Question: I am trying to develop an eclipse plug-in. I am aware about the basics of this thing.
In a sample plugin template when we click the menu entry (or button with eclipse icon in below image in this case) in testing instance of eclipse, method of is executed and a pop-up shown in image below appears.

I want to invoke 'execute' method whenever I press some key (lets say backspace) in code editor instead of clicking any menu entry (or button).
'''
public class SampleHandler extends AbstractHandler {
public SampleHandler() {
}
/**
* the command has been executed, so extract extract the needed information
* from the application context.
*/
public Object execute(ExecutionEvent event) throws ExecutionException {
IWorkbenchWindow window = HandlerUtil.getActiveWorkbenchWindowChecked(event);
MessageDialog.openInformation(
window.getShell(),
"Sdfsdfsadf",
"Hello, Eclipse world");
return null;
}
}
'''
I tried suggestions given in <URL> but I am unable to achieve the desired functionality.
As per my understanding from referenced post in above line, I tried below code -
'''
package eventlisten.handlers;
import org.eclipse.core.commands.AbstractHandler;
import org.eclipse.core.commands.ExecutionEvent;
import org.eclipse.core.commands.ExecutionException;
import org.eclipse.ui.IEditorInput;
import org.eclipse.ui.IEditorPart;
import org.eclipse.ui.IWorkbenchPage;
import org.eclipse.ui.IWorkbenchWindow;
import org.eclipse.ui.PlatformUI;
import org.eclipse.ui.handlers.HandlerUtil;
import org.eclipse.ui.texteditor.ITextEditor;
import org.eclipse.jface.dialogs.MessageDialog;
import org.eclipse.jface.text.DocumentEvent;
import org.eclipse.jface.text.IDocument;
import org.eclipse.jface.text.IDocumentListener;
/**
* Our sample handler extends AbstractHandler, an IHandler base class.
* @see org.eclipse.core.commands.IHandler
* @see org.eclipse.core.commands.AbstractHandler
*/
public class SampleHandler extends AbstractHandler {
/**
* The constructor.
*/
public SampleHandler() {
}
/**
* the command has been executed, so extract extract the needed information
* from the application context.
*/
public Object execute(ExecutionEvent event) throws ExecutionException {
IWorkbenchWindow window = HandlerUtil.getActiveWorkbenchWindowChecked(event);
MessageDialog.openInformation(window.getShell(),"EventListen","Trying event listen");
IWorkbenchPage page = PlatformUI.getWorkbench().getActiveWorkbenchWindow().getActivePage();
IEditorPart editor = page.getActiveEditor();
IEditorInput input = editor.getEditorInput();
IDocument document=(((ITextEditor)editor).getDocumentProvider()).getDocument(IDocument.class);
document.addDocumentListener(new IDocumentListener() //**this is line 45**
{
@Override
public void documentAboutToBeChanged(DocumentEvent event) {
// TODO Auto-generated method stub
System.out.println("Hello");
}
@Override
public void documentChanged(DocumentEvent event) {
// TODO Auto-generated method stub
System.out.println("Hello second");
}
});
return null;
}
}
'''
But after showing the pop-up , it throws the exception -
'''
java.lang.NullPointerException
at eventlisten.handlers.SampleHandler.execute(SampleHandler.java:45)
at org.eclipse.ui.internal.handlers.HandlerProxy.execute(HandlerProxy.java:290)
at org.eclipse.core.commands.Command.executeWithChecks(Command.java:499)
at org.eclipse.core.commands.ParameterizedCommand.executeWithChecks(ParameterizedCommand.java:508)
at org.eclipse.ui.internal.handlers.HandlerService.executeCommand(HandlerService.java:169)
at org.eclipse.ui.internal.handlers.SlaveHandlerService.executeCommand(SlaveHandlerService.java:241)
at org.eclipse.ui.menus.CommandContributionItem.handleWidgetSelection(CommandContributionItem.java:829)
at org.eclipse.ui.menus.CommandContributionItem.access$19(CommandContributionItem.java:815)
at org.eclipse.ui.menus.CommandContributionItem$5.handleEvent(CommandContributionItem.java:805)
at org.eclipse.swt.widgets.EventTable.sendEvent(EventTable.java:84)
at org.eclipse.swt.widgets.Widget.sendEvent(Widget.java:1276)
at org.eclipse.swt.widgets.Display.runDeferredEvents(Display.java:3562)
at org.eclipse.swt.widgets.Display.readAndDispatch(Display.java:3186)
at org.eclipse.ui.internal.Workbench.runEventLoop(Workbench.java:2701)
at org.eclipse.ui.internal.Workbench.runUI(Workbench.java:2665)
at org.eclipse.ui.internal.Workbench.access$4(Workbench.java:2499)
at org.eclipse.ui.internal.Workbench$7.run(Workbench.java:679)
at org.eclipse.core.databinding.observable.Realm.runWithDefault(Realm.java:332)
at org.eclipse.ui.internal.Workbench.createAndRunWorkbench(Workbench.java:668)
at org.eclipse.ui.PlatformUI.createAndRunWorkbench(PlatformUI.java:149)
at org.eclipse.ui.internal.ide.application.IDEApplication.start(IDEApplication.java:124)
at org.eclipse.equinox.internal.app.EclipseAppHandle.run(EclipseAppHandle.java:196)
at org.eclipse.core.runtime.internal.adaptor.EclipseAppLauncher.runApplication(EclipseAppLauncher.java:110)
at org.eclipse.core.runtime.internal.adaptor.EclipseAppLauncher.start(EclipseAppLauncher.java:79)
at org.eclipse.core.runtime.adaptor.EclipseStarter.run(EclipseStarter.java:353)
at org.eclipse.core.runtime.adaptor.EclipseStarter.run(EclipseStarter.java:180)
at sun.reflect.NativeMethodAccessorImpl.invoke0(Native Method)
at sun.reflect.NativeMethodAccessorImpl.invoke(NativeMethodAccessorImpl.java:57)
at sun.reflect.DelegatingMethodAccessorImpl.invoke(DelegatingMethodAccessorImpl.java:43)
at java.lang.reflect.Method.invoke(Method.java:606)
at org.eclipse.equinox.launcher.Main.invokeFramework(Main.java:629)
at org.eclipse.equinox.launcher.Main.basicRun(Main.java:584)
at org.eclipse.equinox.launcher.Main.run(Main.java:1438)
at org.eclipse.equinox.launcher.Main.main(Main.java:1414)
'''
Can someone guide me through the process? Let me know in case more information is required.
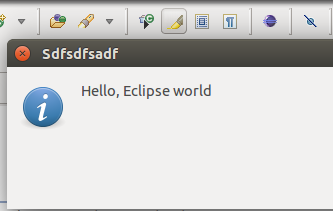
Answer: Your first problem seems to be that you only interact with the documents when the user presses the button. There are better ways to set this up.
As far as I can tell, you want to either detect when a user modifies a document (probably by typing), any key is typed anywhere, or when the <URL> of the code is modified. You will probably only find of the solutions below useful or relevant.
The solution you attempted is closest to the first one, so I'll start there. I did something like this (in the post you linked, as it turns out). Start by making your plugin extend the org.eclipse.ui.startup extension point, and define a class to override <URL>
That 'earlyStartup()' will look something like:
'''
@Override
public void earlyStartup() {
IWorkbench wb = PlatformUI.getWorkbench();
wb.addWindowListener(generateWindowListener());
}
'''
We'll listen for windows to open, and when they do,
'''
private IWindowListener generateWindowListener()
{
return new IWindowListener() {
@Override
public void windowOpened(IWorkbenchWindow window) {
IWorkbenchPage activePage = window.getActivePage();
activePage.addPartListener(generateIPartListener2());
}
@Override
public void windowDeactivated(IWorkbenchWindow window) {}
@Override
public void windowClosed(IWorkbenchWindow window) {}
@Override
public void windowActivated(IWorkbenchWindow window) {}
};
}
'''
This part listener is where you should get the 'EditorPart', which means you can add the document listener:
'''
private IPartListener2 generateIPartListener2()
{
return new IPartListener2() {
private void checkPart(IWorkbenchPartReference partRef) {
IWorkbenchPart part = partRef.getPart(false);
if (part instanceof IEditorPart)
{
IEditorPart editor = (IEditorPart) part;
IEditorInput input = editor.getEditorInput();
if (editor instanceof ITextEditor && input instanceof FileEditorInput) //double check. Error Editors can also bring up this call
{
IDocument document=(((ITextEditor)editor).getDocumentProvider()).getDocument(input);
document.addDocumentListener(/* your listener from above*/);
}
}
}
@Override
public void partOpened(IWorkbenchPartReference partRef) {
checkPart(partRef);
}
@Override
public void partInputChanged(IWorkbenchPartReference partRef)
{
checkPart(partRef);
}
@Override
public void partVisible(IWorkbenchPartReference partRef){}
@Override
public void partHidden(IWorkbenchPartReference partRef) {}
@Override
public void partDeactivated(IWorkbenchPartReference partRef) {}
@Override
public void partClosed(IWorkbenchPartReference partRef) {}
@Override
public void partBroughtToTop(IWorkbenchPartReference partRef) {}
@Override
public void partActivated(IWorkbenchPartReference partRef) {}
};
}
'''
This ends up being simpler to implement, but may be very noisy. We'll be looking at the <URL>, which gets right into the SWT event loop.
You'll want to do the earlyStartup() extension again, and have something like:
'''
@Override
public void earlyStartup() {
Display display = Display.getDefault();
display.setFilter(SWT.KeyUp, new Listener() {
@Override
public void handleEvent(Event event) {
//do stuff here. Be careful, this may cause lag
}
});
}
'''
The final one has the simplicity of the raw keyup approach, but will probably be as semantically useful as the first one I suggested. We will be listening to the <URL> directly.
Again, in the earlyStartup method()
'''
JavaCore.addElementChangedListener(new IElementChangedListener() {
@Override
public void elementChanged(ElementChangedEvent event)
{
//do stuff with the event
}
});
'''
: With luck, one of these three methods is useful to you. I've had reason to use each in my Eclipse development career -- each is useful in its own way.
I hope this helps.